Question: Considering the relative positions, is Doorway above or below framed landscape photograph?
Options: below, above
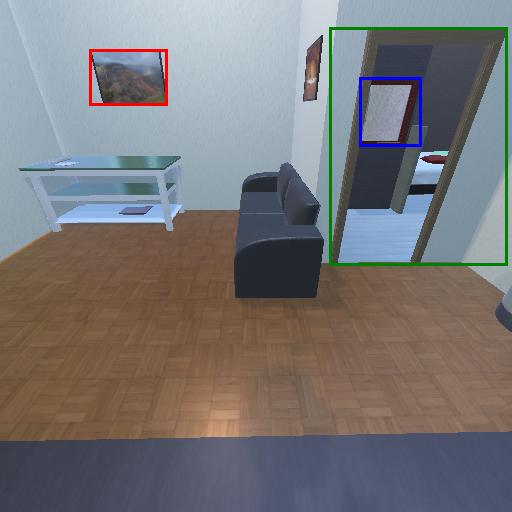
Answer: below